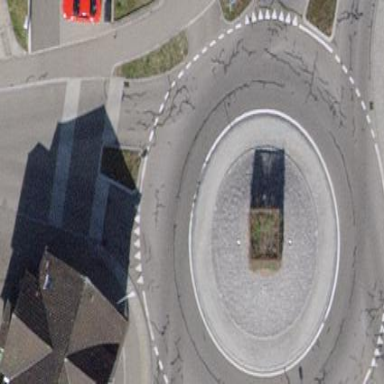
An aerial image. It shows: Primary highway with asphalt surface leading to roundabout.